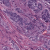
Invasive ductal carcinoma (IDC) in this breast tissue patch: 1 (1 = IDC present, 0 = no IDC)